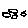
Label: cloud